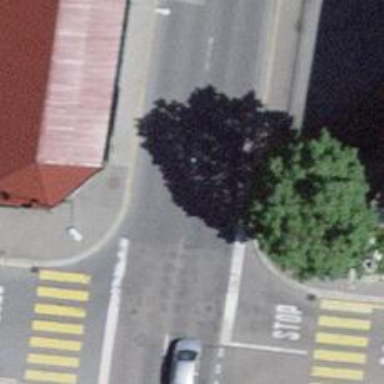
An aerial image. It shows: Zebra crossing on the road.